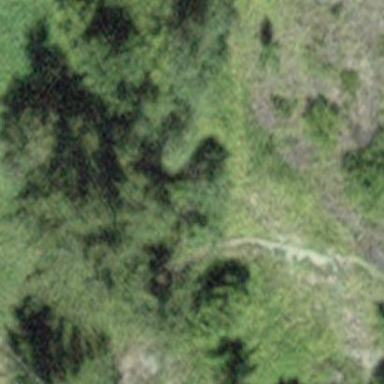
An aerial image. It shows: Forest area.